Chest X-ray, AP view. Patient: 47 years old, sex M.
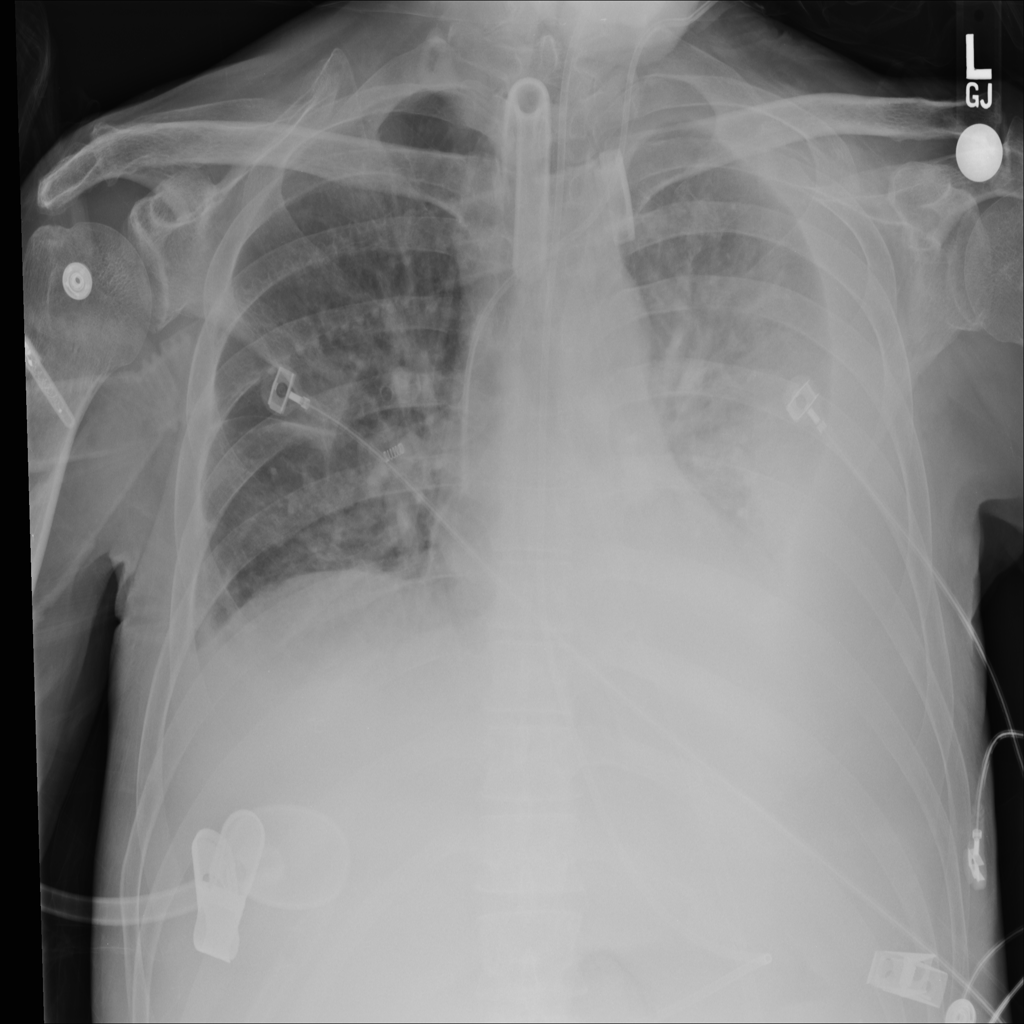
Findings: Atelectasis, Consolidation, Effusion